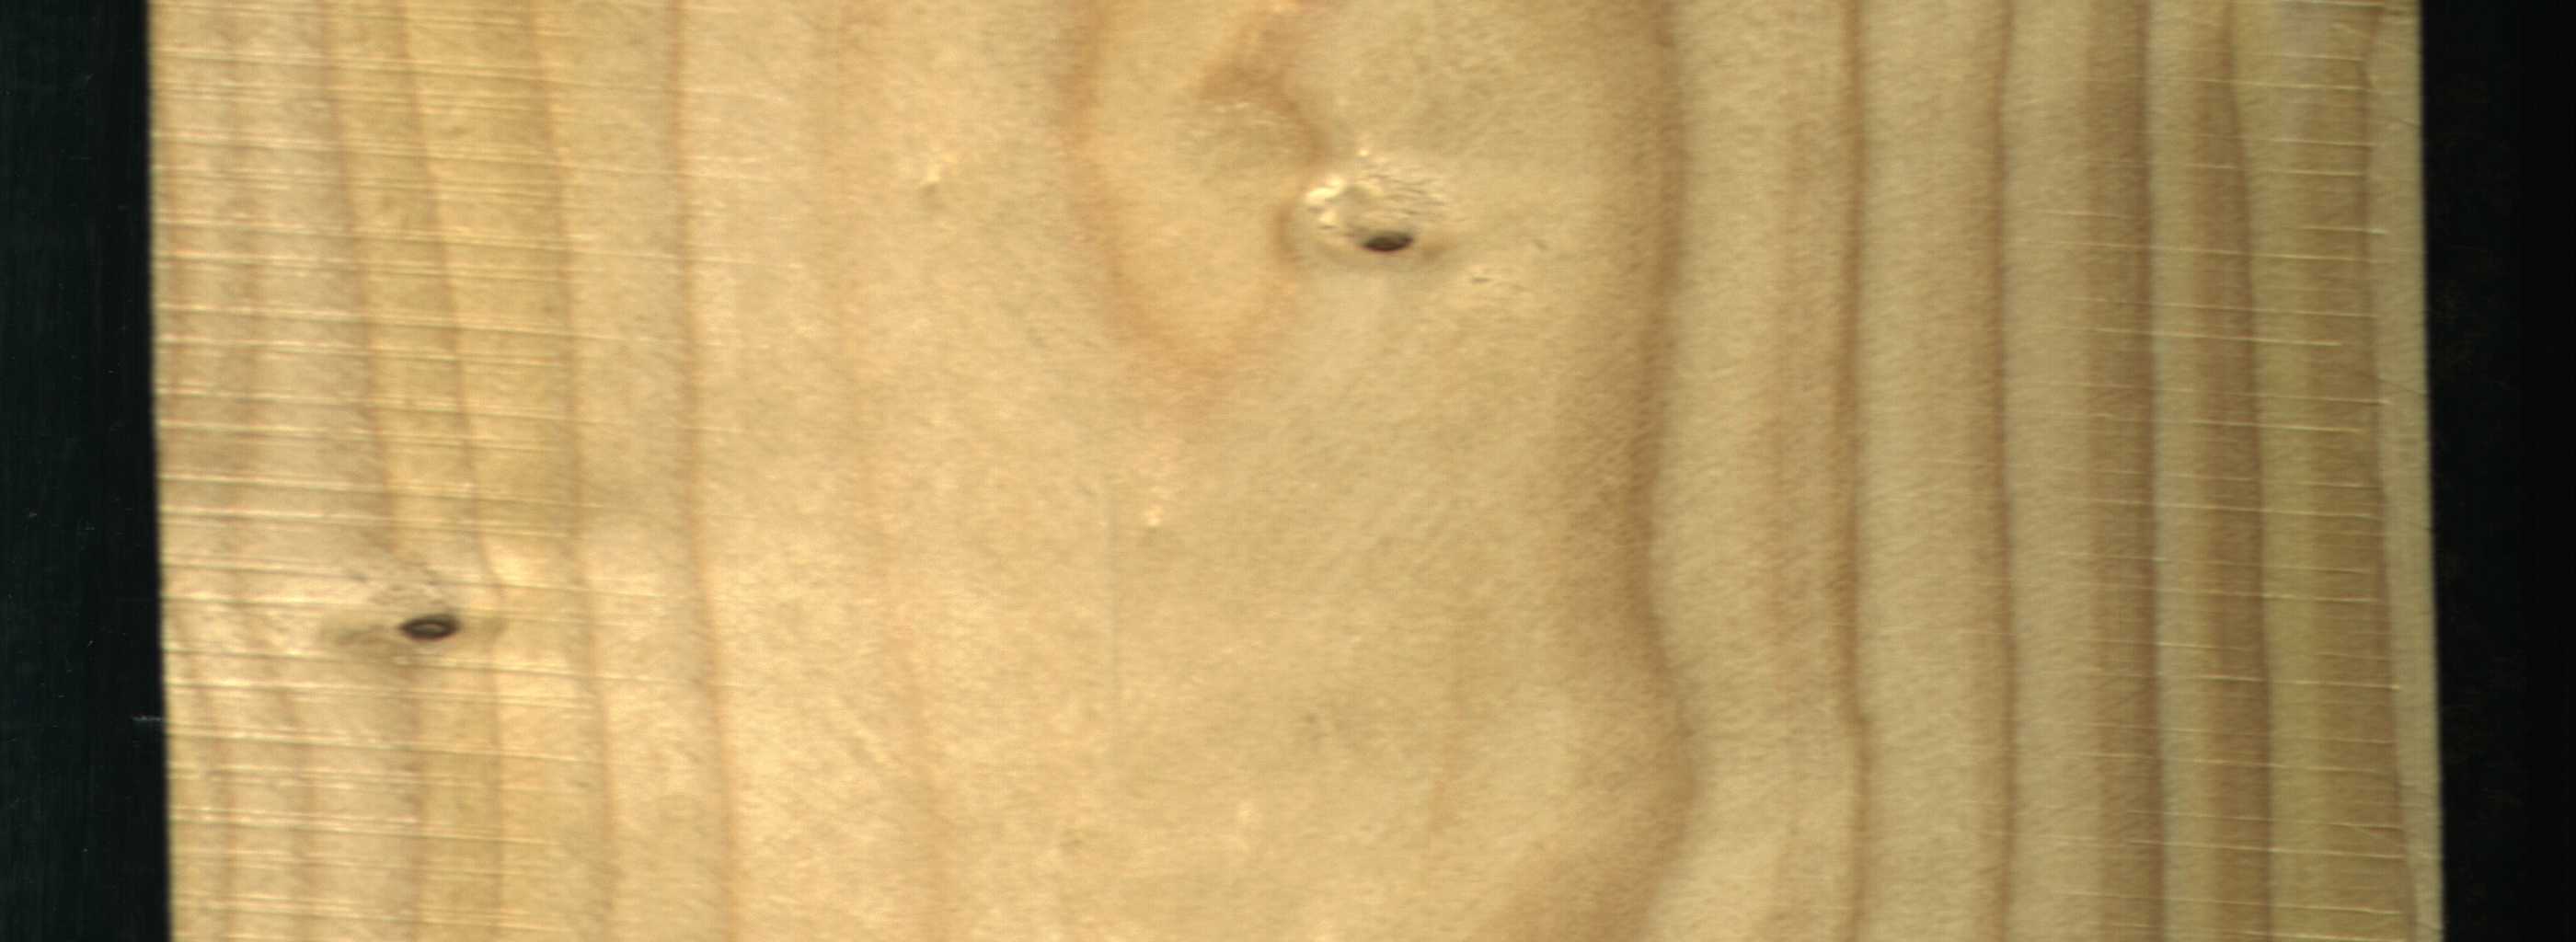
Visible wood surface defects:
Live_Knot
Live_Knot